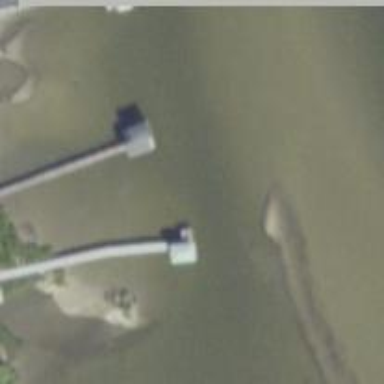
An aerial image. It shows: Man-made pier.